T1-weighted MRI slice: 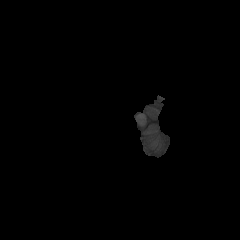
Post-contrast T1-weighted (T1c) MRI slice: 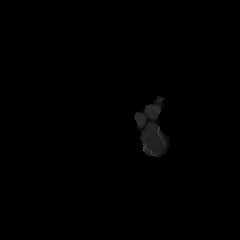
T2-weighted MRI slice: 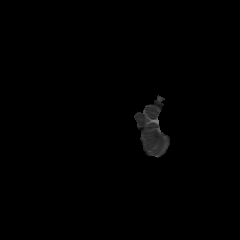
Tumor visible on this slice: no